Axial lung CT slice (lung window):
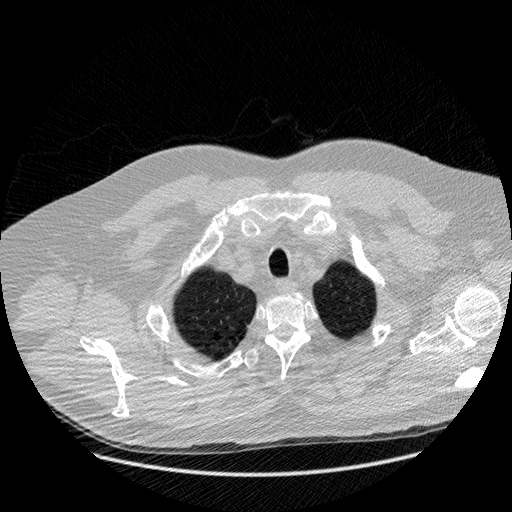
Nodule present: no